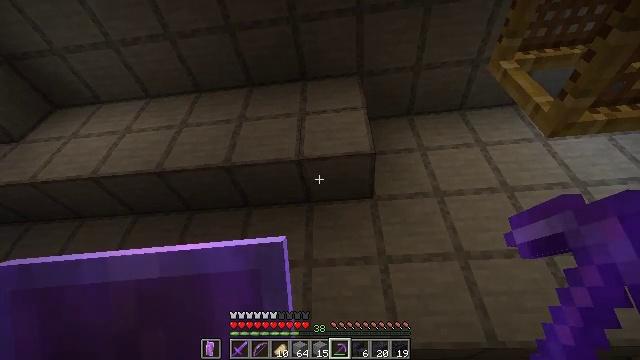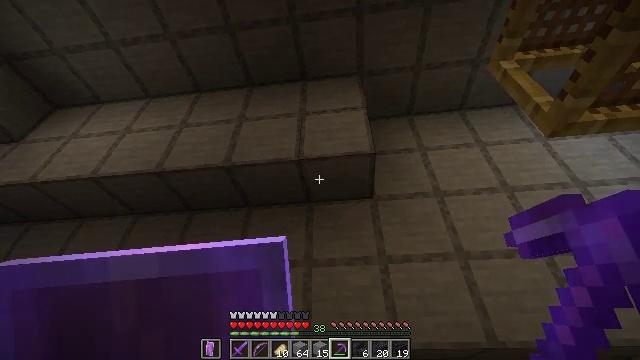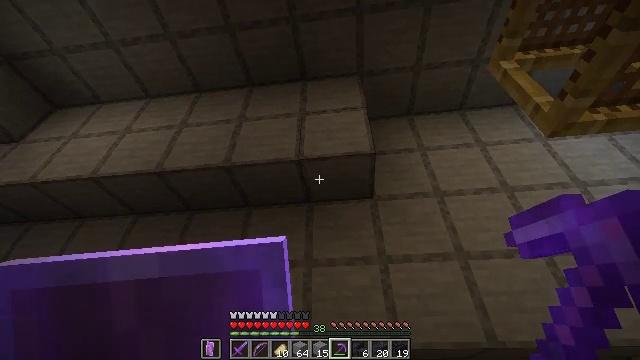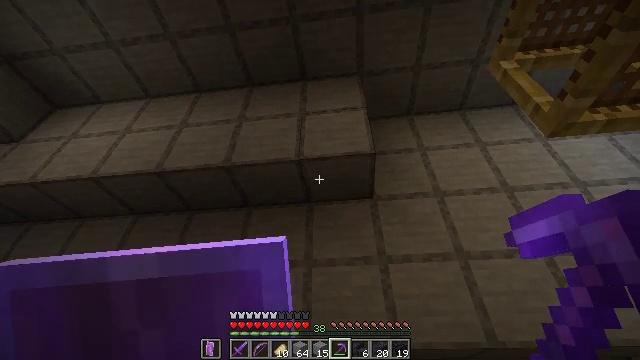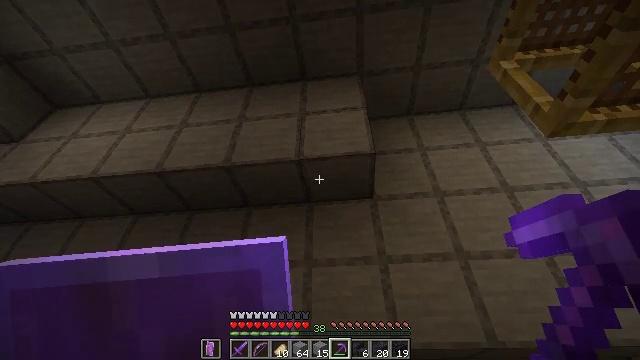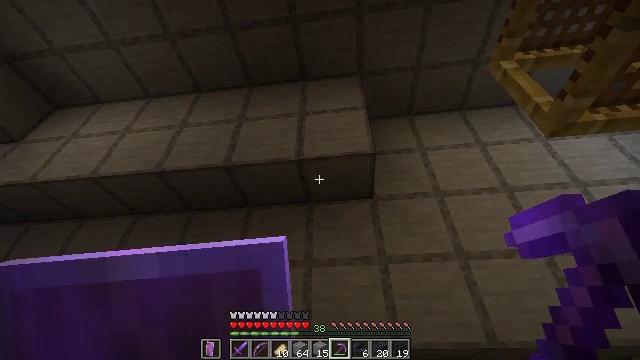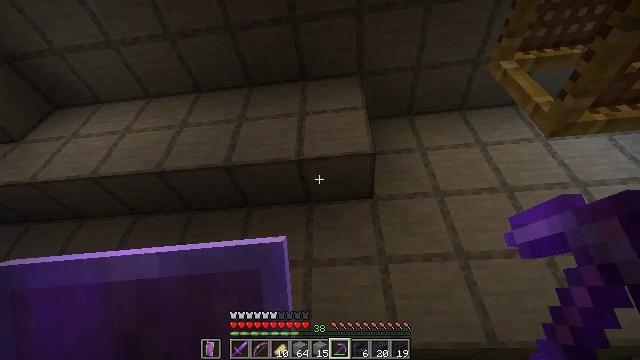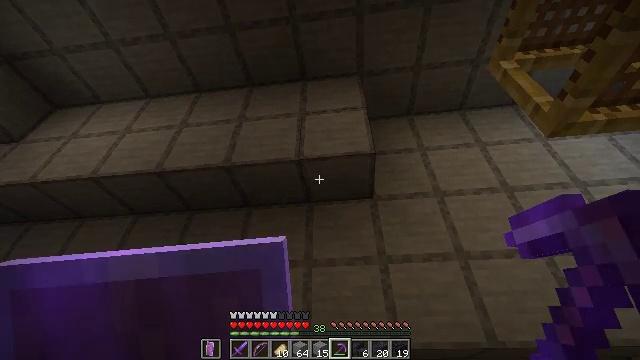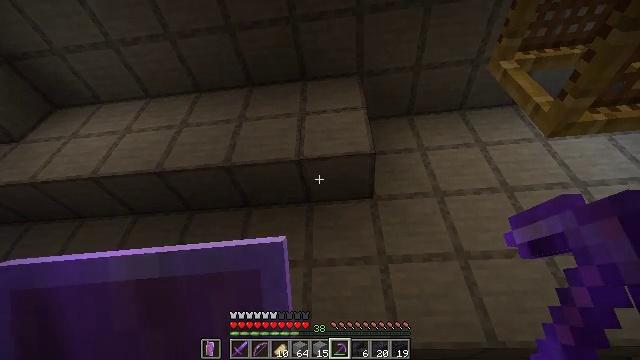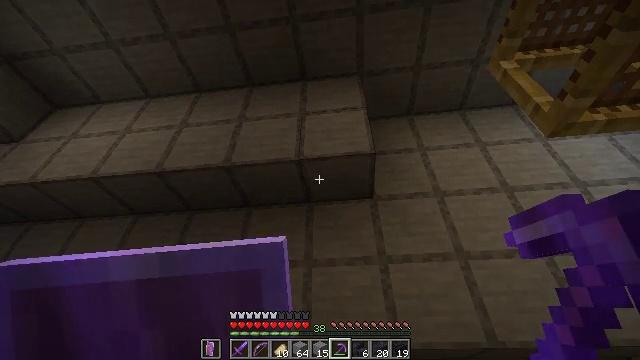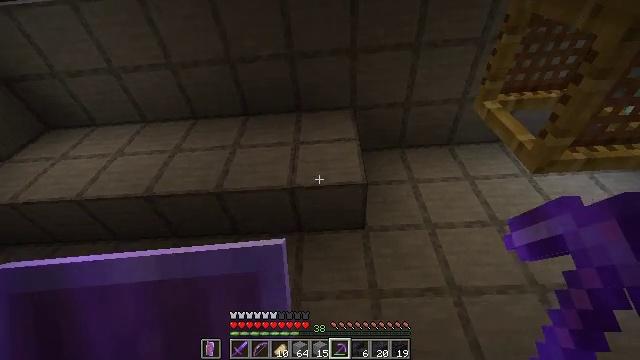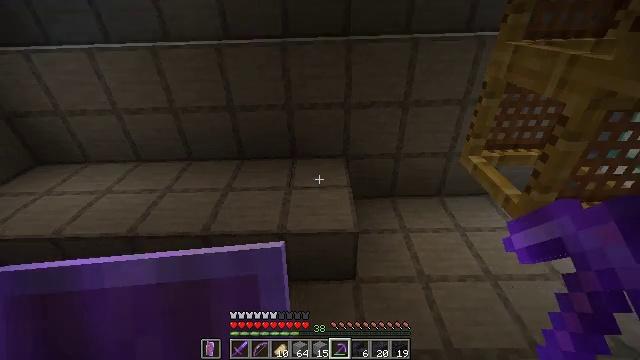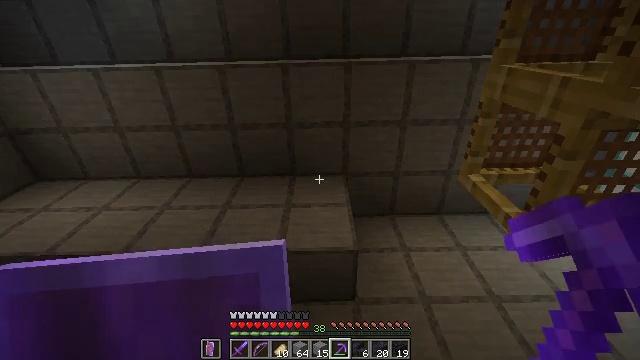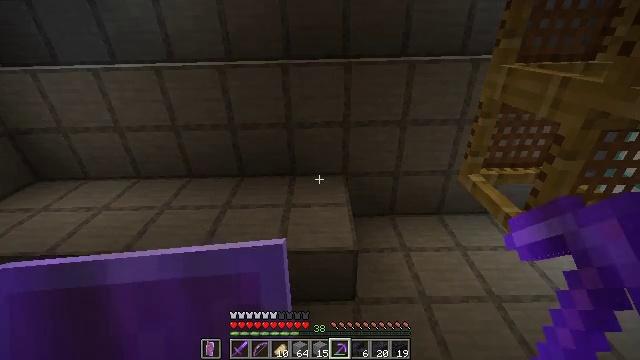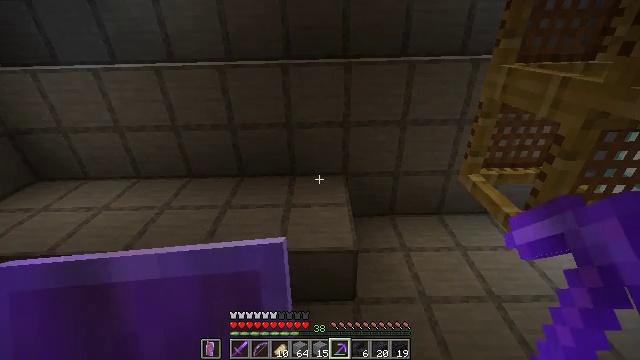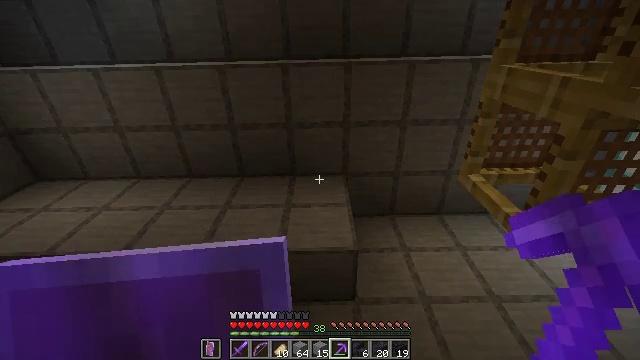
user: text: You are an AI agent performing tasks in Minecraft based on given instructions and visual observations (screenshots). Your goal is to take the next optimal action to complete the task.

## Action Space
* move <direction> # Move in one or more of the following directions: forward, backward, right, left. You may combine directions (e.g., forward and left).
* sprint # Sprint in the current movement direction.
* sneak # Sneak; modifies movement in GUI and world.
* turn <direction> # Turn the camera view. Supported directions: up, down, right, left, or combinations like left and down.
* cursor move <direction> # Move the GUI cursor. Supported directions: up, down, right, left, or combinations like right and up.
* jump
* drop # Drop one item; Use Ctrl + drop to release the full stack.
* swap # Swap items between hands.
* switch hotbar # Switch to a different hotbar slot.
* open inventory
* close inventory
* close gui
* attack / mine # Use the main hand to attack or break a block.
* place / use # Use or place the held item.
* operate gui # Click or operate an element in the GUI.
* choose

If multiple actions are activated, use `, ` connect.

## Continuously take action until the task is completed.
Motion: motion action
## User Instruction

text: Get smooth stone for building.
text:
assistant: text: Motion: no_op
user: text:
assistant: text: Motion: no_op
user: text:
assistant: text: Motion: no_op
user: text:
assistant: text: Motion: no_op
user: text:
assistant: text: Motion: no_op
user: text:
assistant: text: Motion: no_op
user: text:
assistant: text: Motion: no_op
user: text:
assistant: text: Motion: no_op
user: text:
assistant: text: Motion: no_op
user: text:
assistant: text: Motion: turn right and up
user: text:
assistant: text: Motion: turn right and up
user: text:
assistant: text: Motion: turn up
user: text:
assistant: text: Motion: no_op
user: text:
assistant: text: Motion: no_op
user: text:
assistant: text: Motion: no_op
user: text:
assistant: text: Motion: no_op
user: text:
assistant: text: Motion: no_op
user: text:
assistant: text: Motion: no_op
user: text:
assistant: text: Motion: no_op
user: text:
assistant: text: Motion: no_op
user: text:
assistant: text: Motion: no_op
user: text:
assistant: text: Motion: no_op
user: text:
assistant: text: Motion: no_op
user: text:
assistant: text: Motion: move back
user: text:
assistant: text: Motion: move back
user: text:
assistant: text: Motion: move back
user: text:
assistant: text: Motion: move back
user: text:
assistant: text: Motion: move back
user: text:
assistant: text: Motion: move back
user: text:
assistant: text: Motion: move back